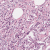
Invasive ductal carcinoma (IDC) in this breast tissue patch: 1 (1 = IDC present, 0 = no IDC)